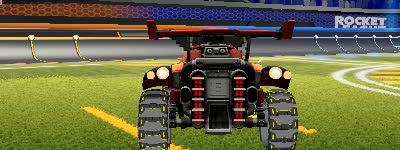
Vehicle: octane